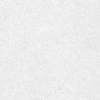
Atmospheric dust classification: dusty